Interaction volume radius: 10 \u00c5
Interaction volume height: 45 \u00c5
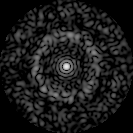
Disorder parameter: 0.8504